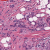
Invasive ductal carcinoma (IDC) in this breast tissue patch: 1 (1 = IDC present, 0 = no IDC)